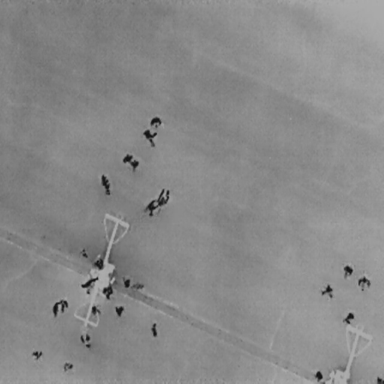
There are 27 People in the infrared image.